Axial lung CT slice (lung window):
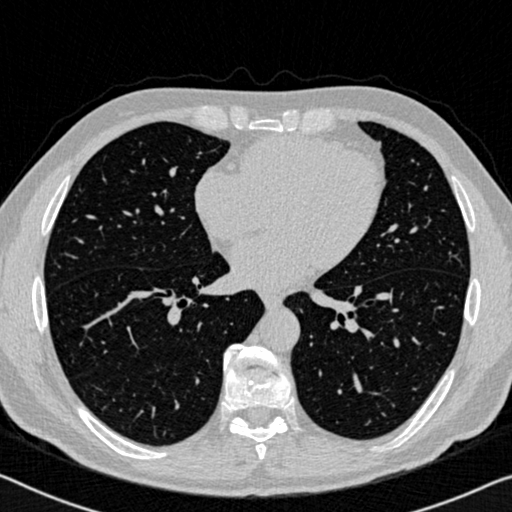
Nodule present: no